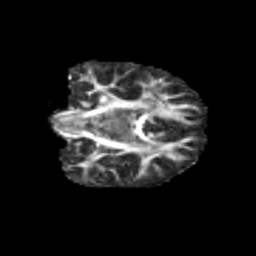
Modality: FA
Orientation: coronal
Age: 12
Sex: female
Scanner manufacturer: siemens
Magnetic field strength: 3 T
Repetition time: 3.8 s
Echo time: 0.07 s